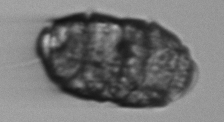
Label: Margalefidinium